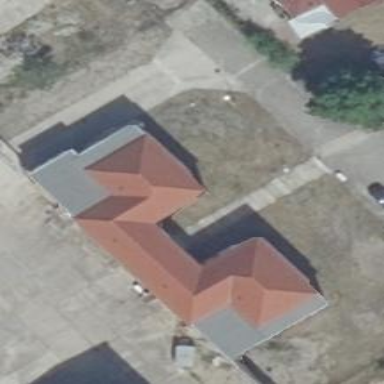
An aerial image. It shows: View of roof with edges.